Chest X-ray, PA view. Patient: 62 years old, sex F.
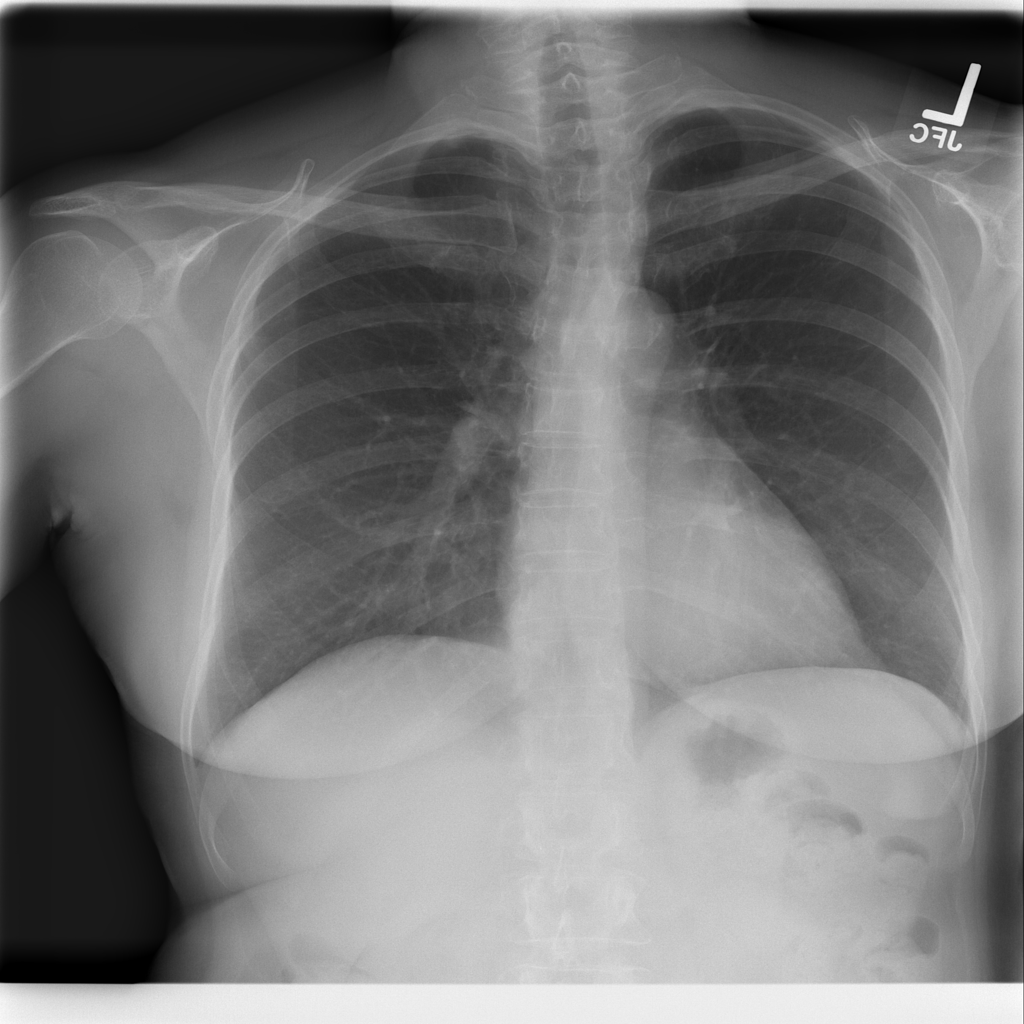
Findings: No Finding